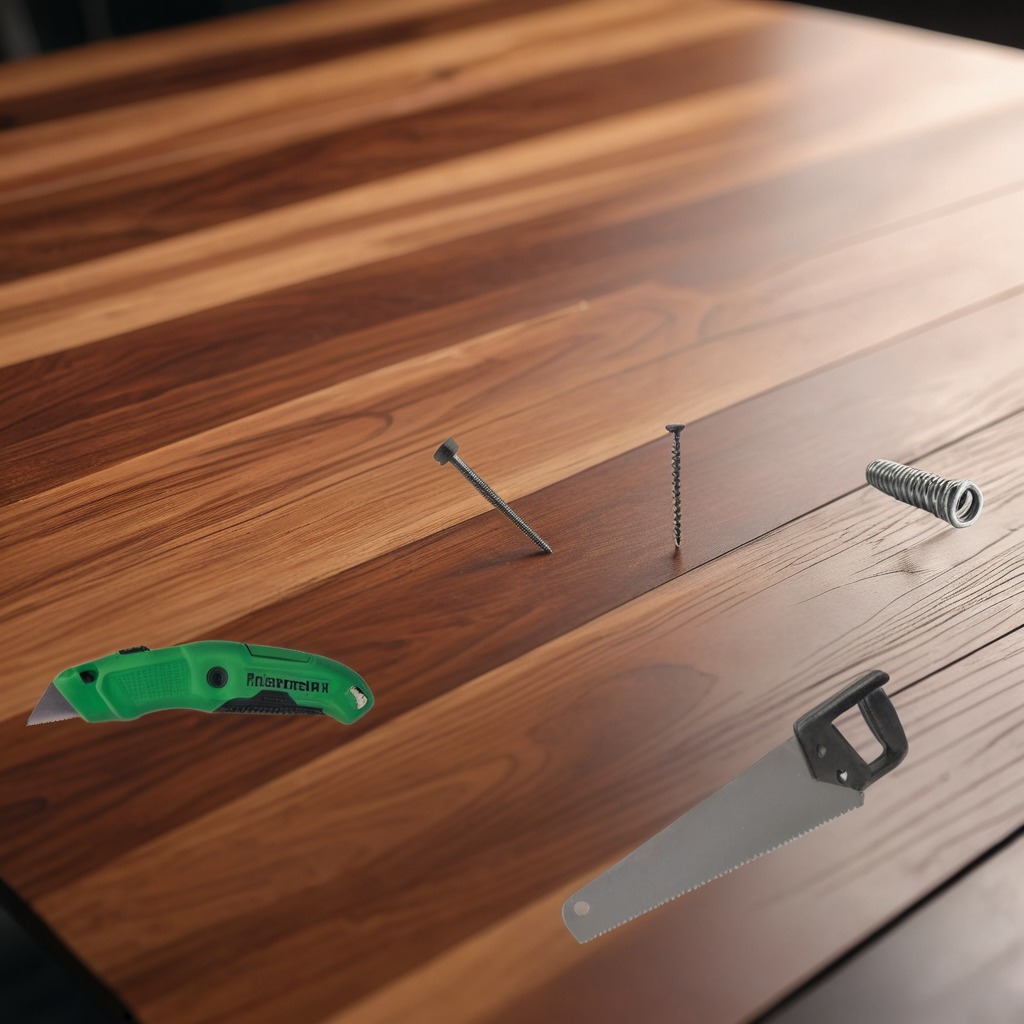
A utility knife, a metal machine screw, an iron nail, a coiled metal spring, and a handheld metal saw are lying on the wooden table.